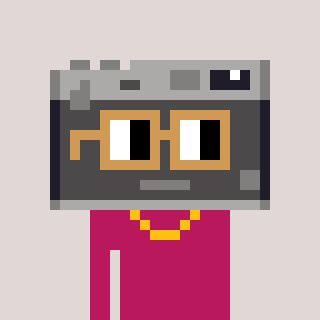
a pixel art character with square brown glasses, a camera-shaped head and a darkpink-colored body on a warm background